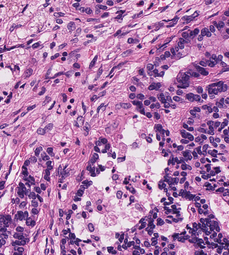
Tumor epithelial tissue: yes
Tumor-associated stroma tissue: yes
Normal tissue: no